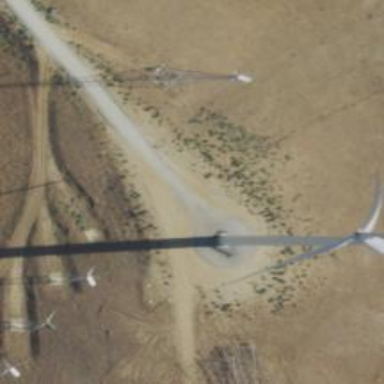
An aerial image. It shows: Wind generator using wind turbines of horizontal axis.